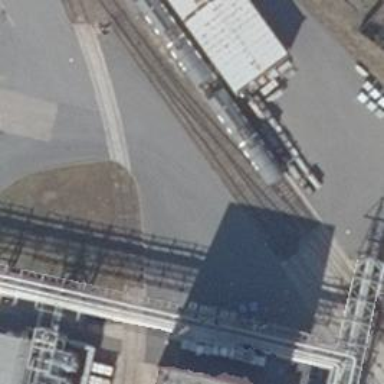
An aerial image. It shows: Railway yard in service.